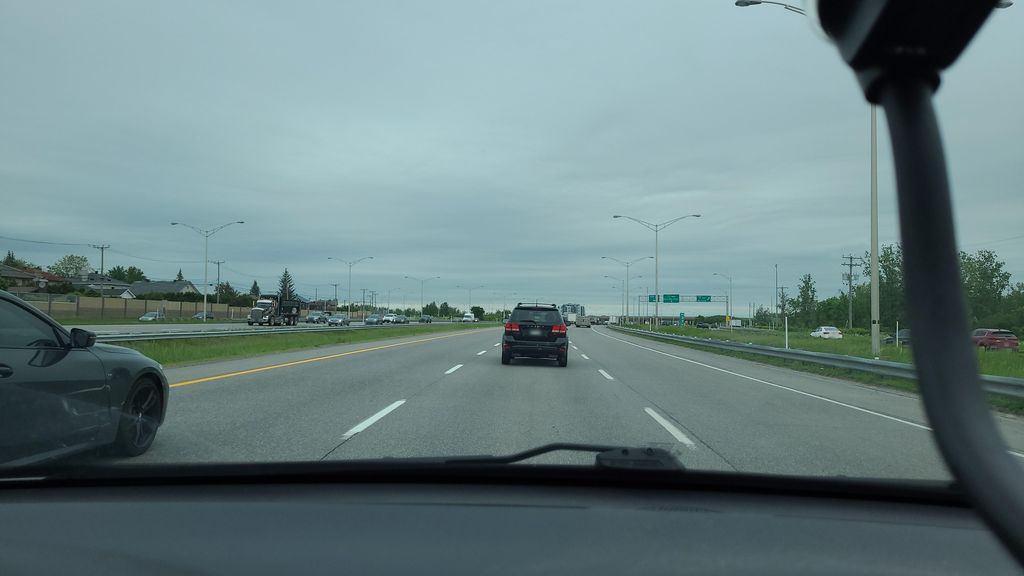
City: montreal